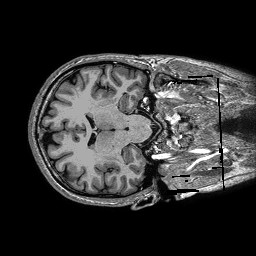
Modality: T1w
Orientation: axial
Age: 35
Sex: male